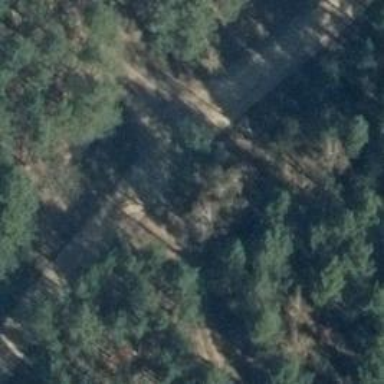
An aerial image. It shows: Dirt track with grade 3 tracktype.